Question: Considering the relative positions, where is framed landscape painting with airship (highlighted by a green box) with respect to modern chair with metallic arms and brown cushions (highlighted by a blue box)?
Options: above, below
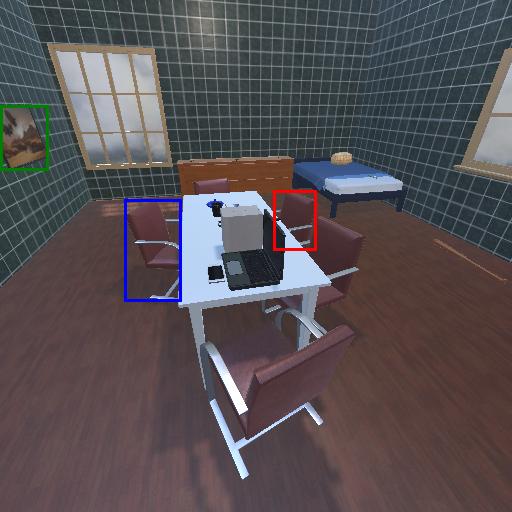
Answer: above